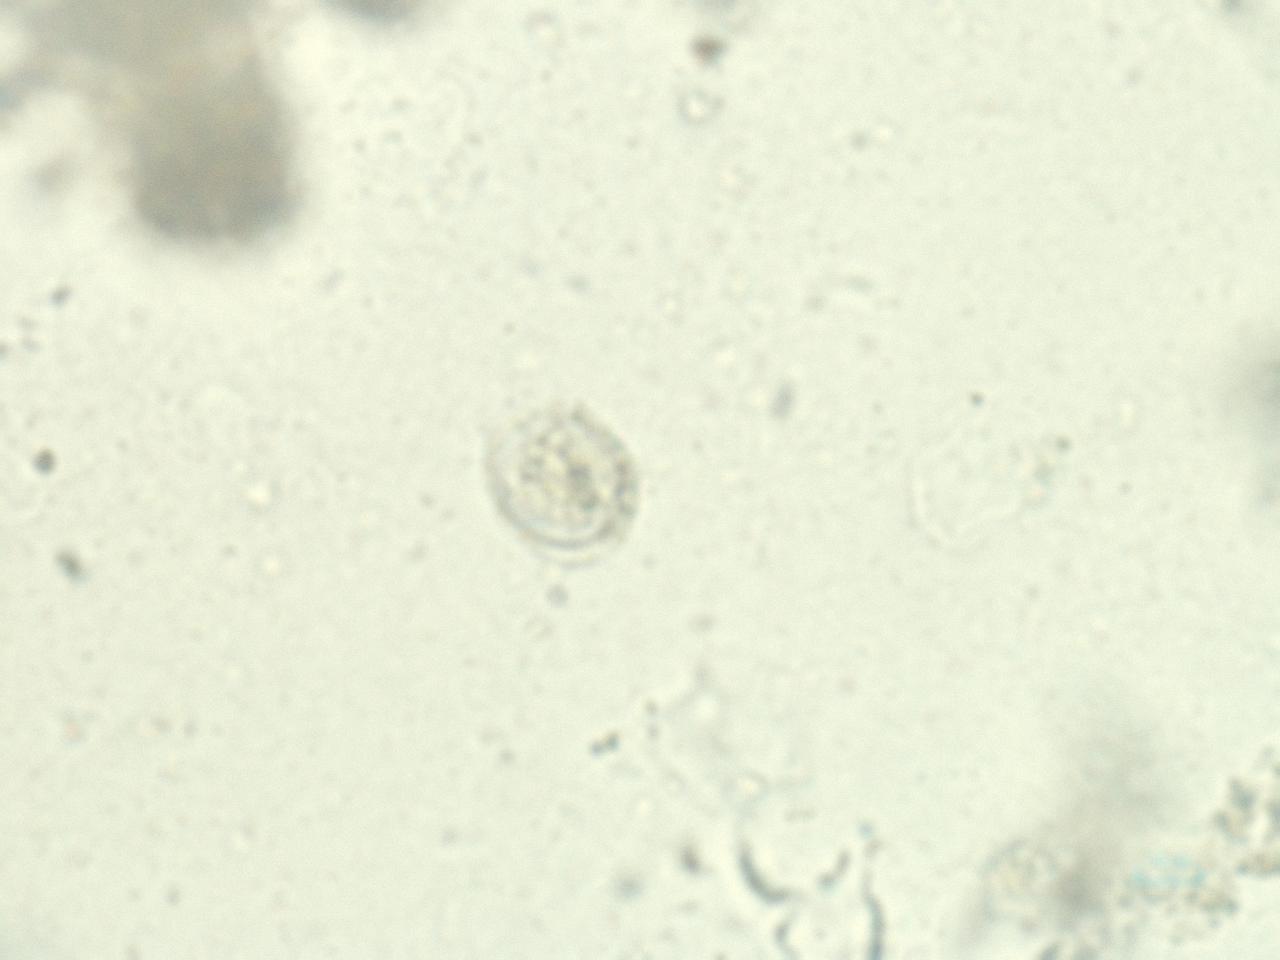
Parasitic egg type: Hymenolepis nana